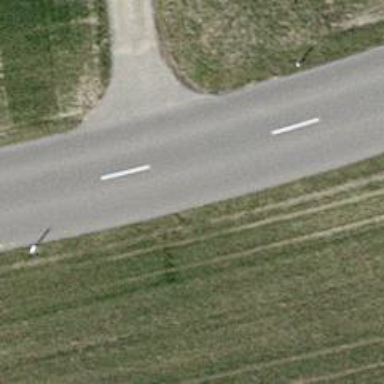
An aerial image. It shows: Tertiary road with asphalt surface.